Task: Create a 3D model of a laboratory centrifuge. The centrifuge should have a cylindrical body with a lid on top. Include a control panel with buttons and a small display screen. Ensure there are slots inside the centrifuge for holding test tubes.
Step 580:
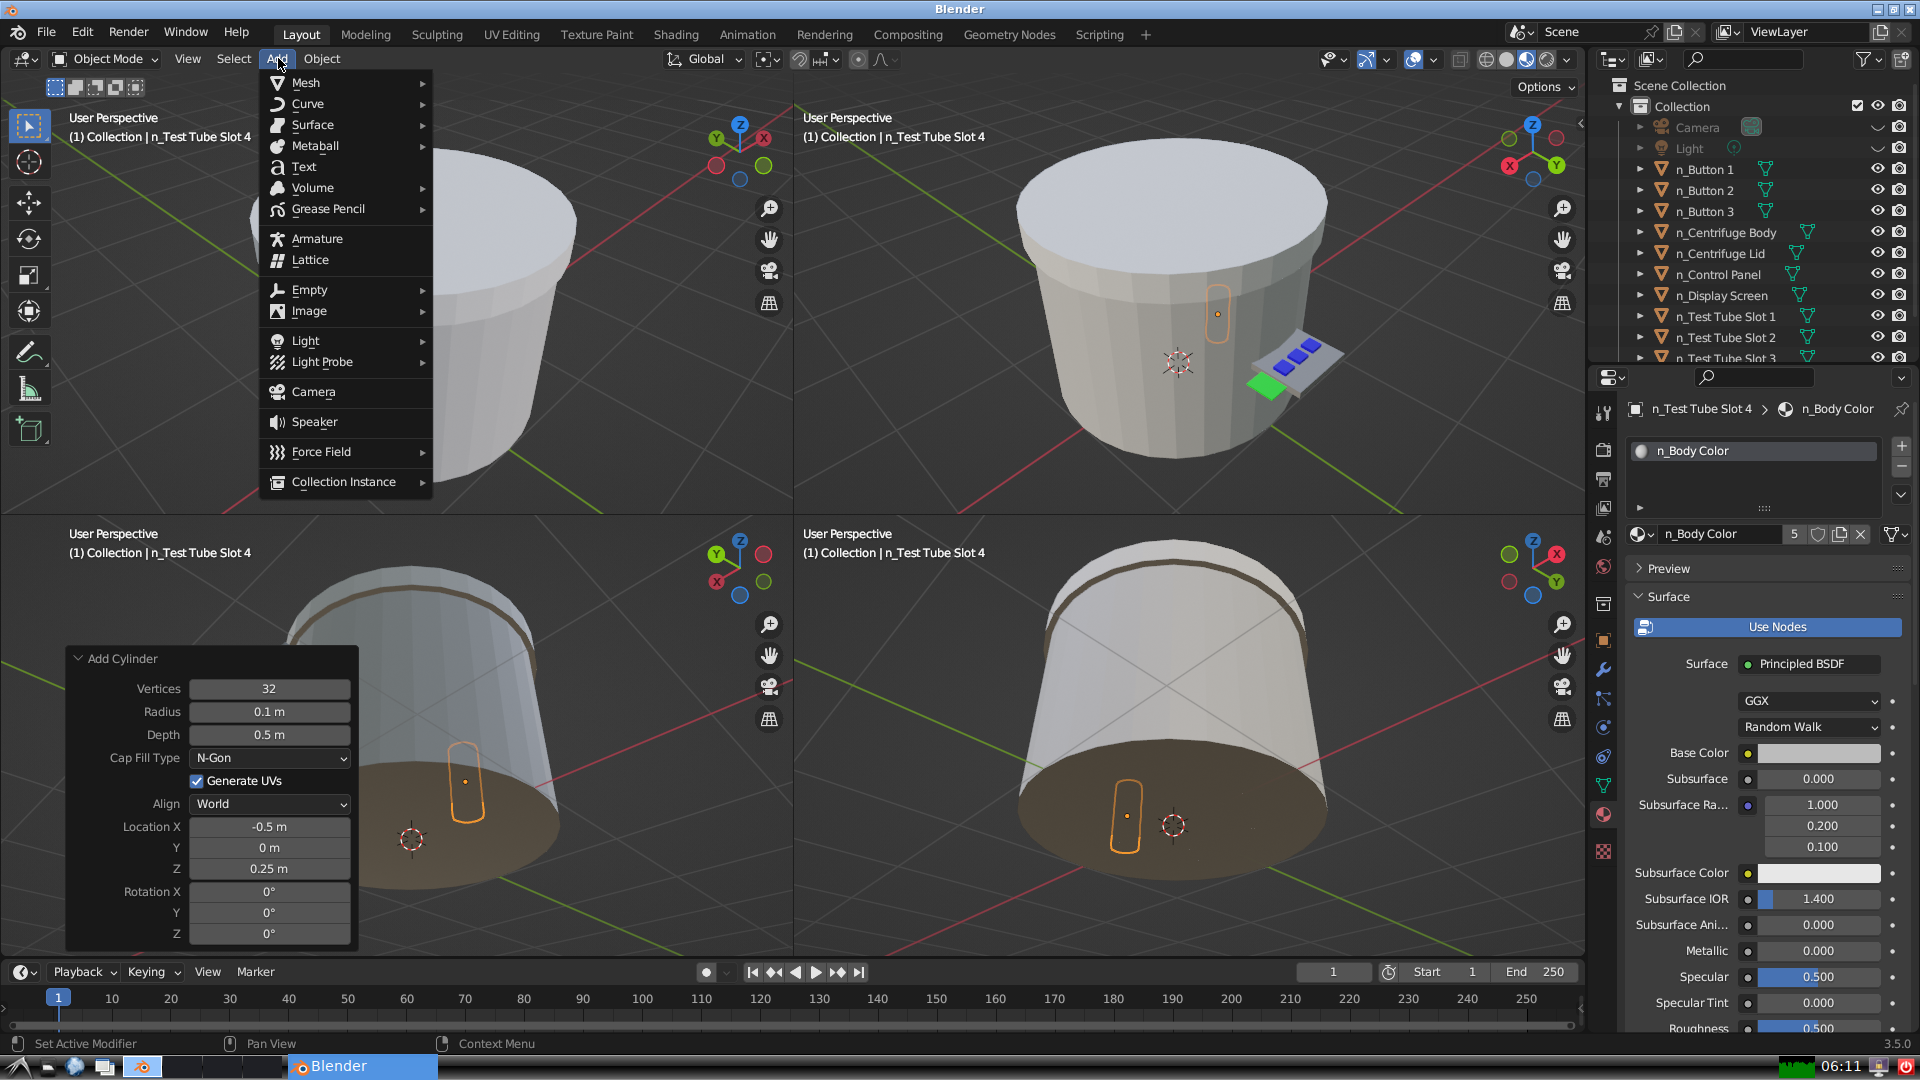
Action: {"mouse_move": [304, 84]}